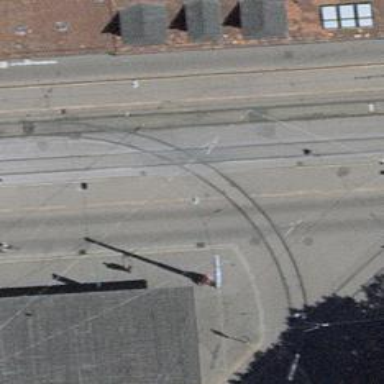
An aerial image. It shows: Railway crossing.